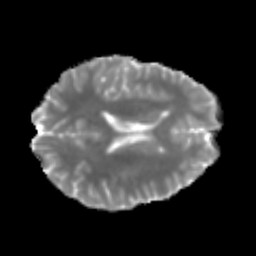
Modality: MD
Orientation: axial
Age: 25
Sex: male
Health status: healthy
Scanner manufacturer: philips
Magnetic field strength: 3 T
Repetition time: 4.364 s
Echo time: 0.09797 s